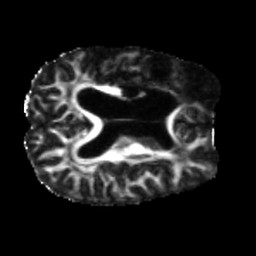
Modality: FA
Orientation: axial
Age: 56
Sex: male
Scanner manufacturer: siemens
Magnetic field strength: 3 T
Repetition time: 5.47 s
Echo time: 0.0854 s